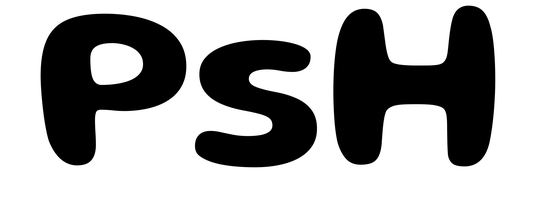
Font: Gluten_SemiBold